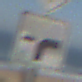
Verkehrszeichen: VerlaufVorfahrtsstrasse9
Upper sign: Vorfahrtsstrasse
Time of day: MorningAfternoon
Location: Outdoor (Urban)
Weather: Clear
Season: NotSpecified
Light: Natural